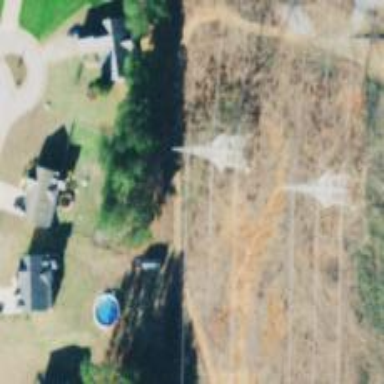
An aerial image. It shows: Lattice structure tower used for power distribution.